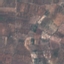
Land use / land cover: PermanentCrop